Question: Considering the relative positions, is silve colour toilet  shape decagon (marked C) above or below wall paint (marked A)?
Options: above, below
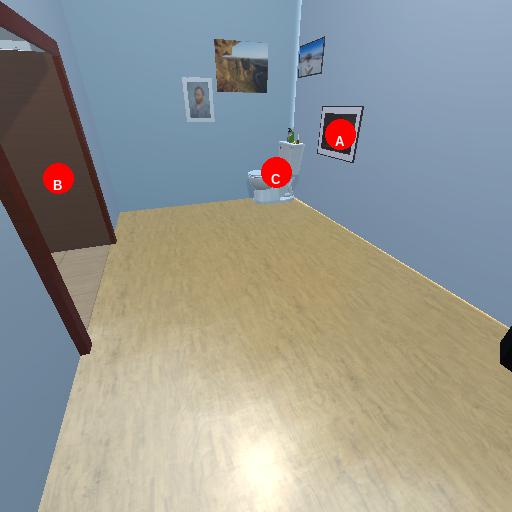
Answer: above